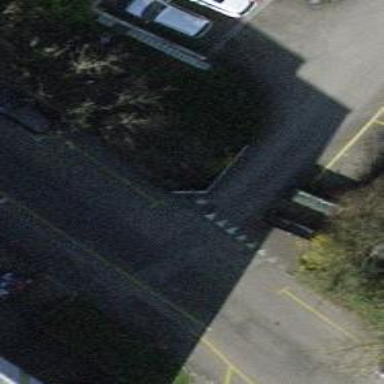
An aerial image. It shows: Road with "give way" sign.